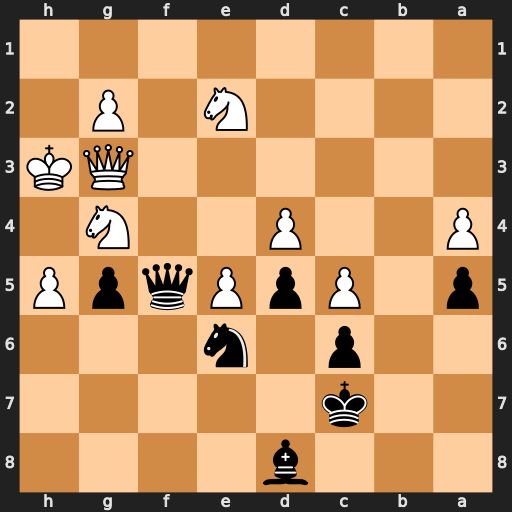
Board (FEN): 3b4/2k5/2p1n3/p1PpPqpP/P2P2N1/6QK/4N1P1/8
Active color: b
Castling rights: -
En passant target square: -
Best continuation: Nf4+ Kh2 Nxe2